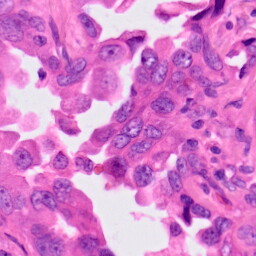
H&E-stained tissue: Lung